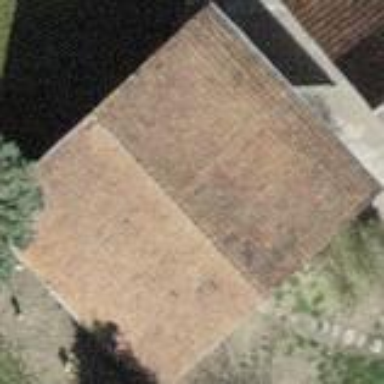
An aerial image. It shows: Shed building.